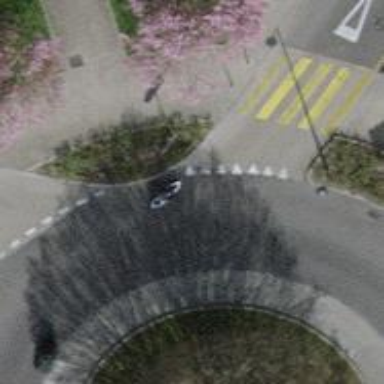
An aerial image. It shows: Asphalt road that is secondary route leading to roundabout.